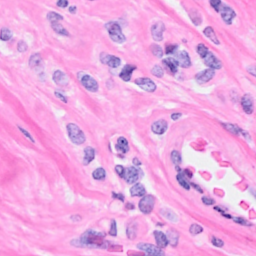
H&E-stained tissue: Breast